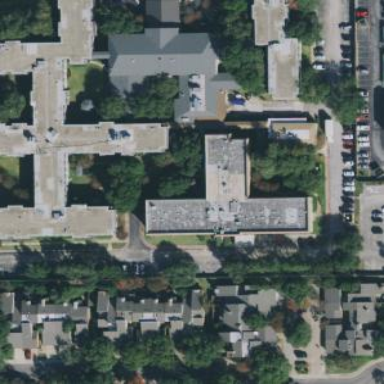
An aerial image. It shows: Commercial building.